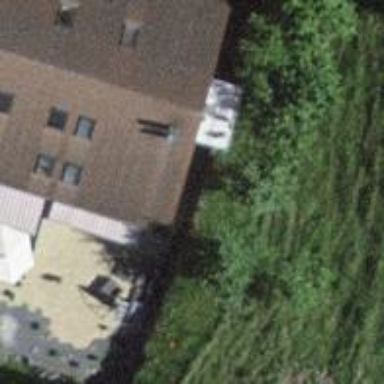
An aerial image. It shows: Simple and straightforward house.